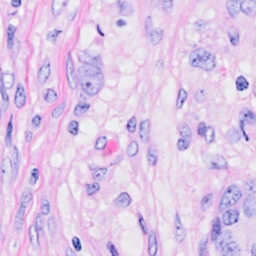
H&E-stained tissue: Breast